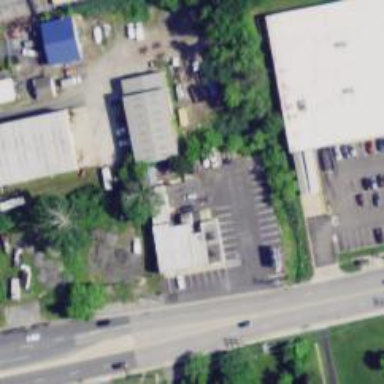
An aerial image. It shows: Convenience shop.